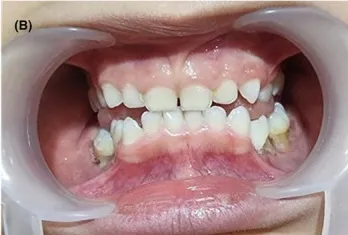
(A, B) Clinical findings showed bone loss with exposed roots and attachment loss in primary mandibular and maxillary molars. . Frontal view.
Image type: medical_photograph (oral_photograph)